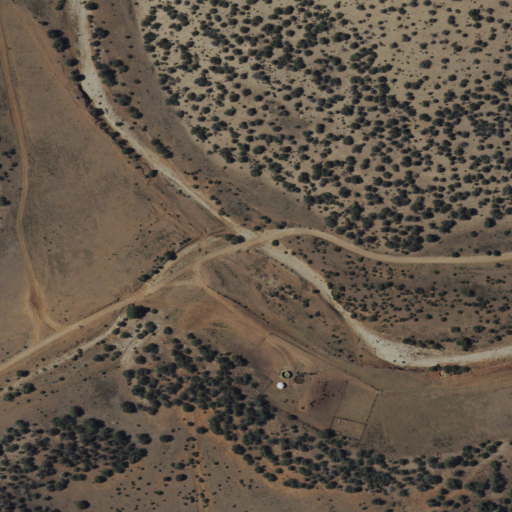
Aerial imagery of valley in New Mexico named Dog Canyon containing shrub and evergreen forest